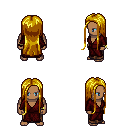
a pixel art fantasy rpg character, male body template, human, dark skin, red robe, robe skirt, blonde extra-long hairstyle, bracelets, four views (front, back, left, right), 2x2 character sprite sheet, small pixel art, hard edges, no anti-aliasing